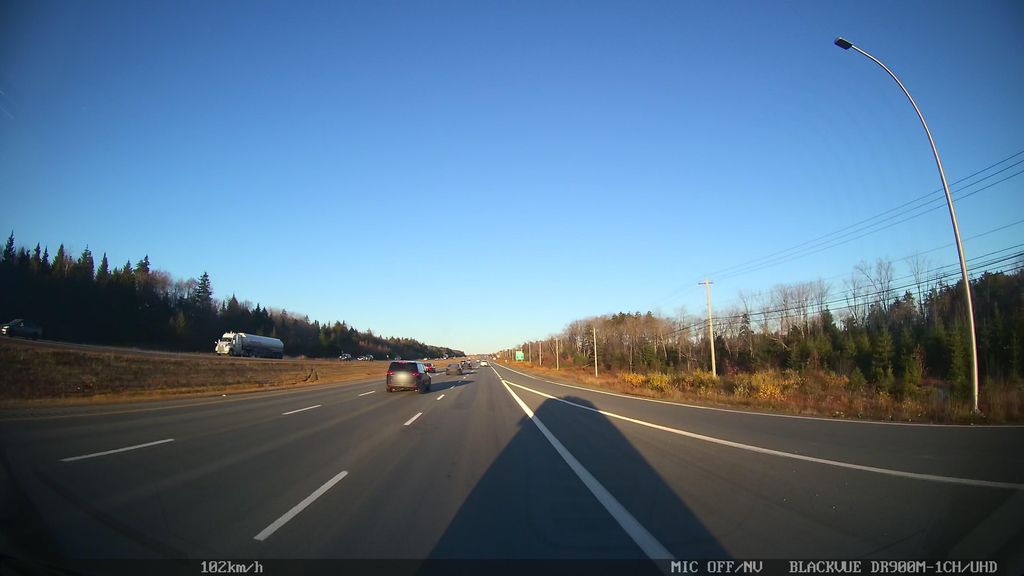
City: halifax